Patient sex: F
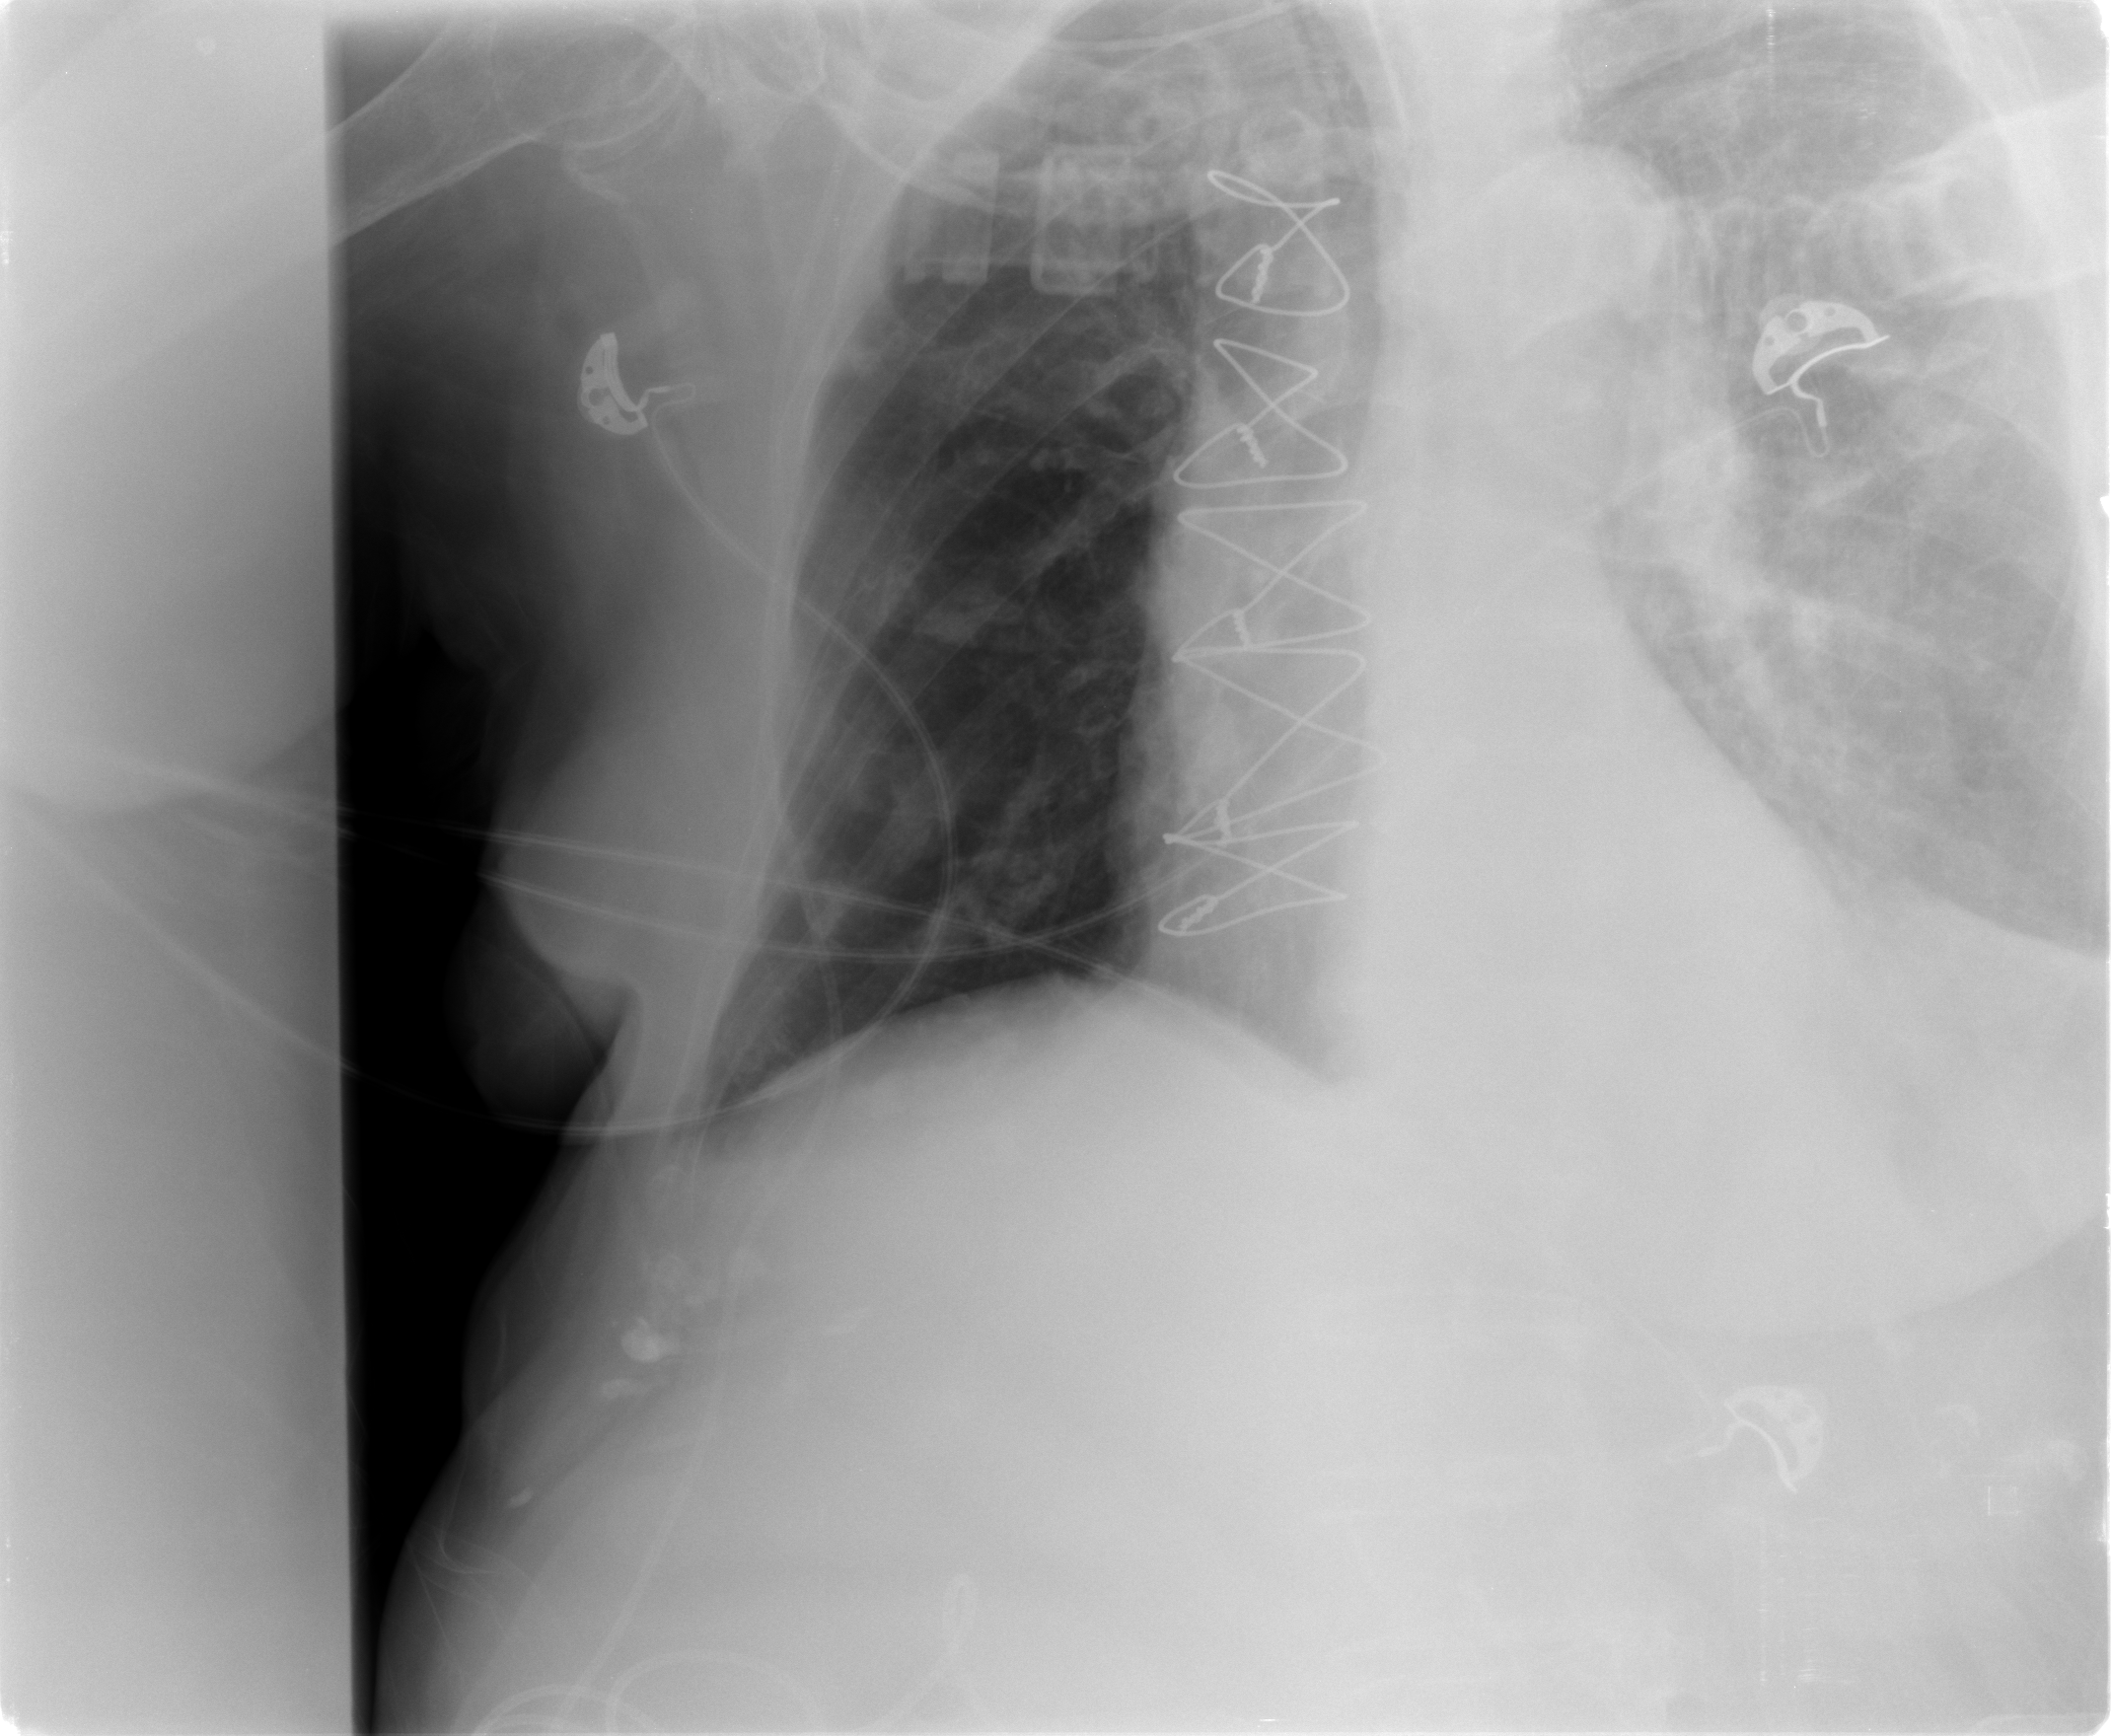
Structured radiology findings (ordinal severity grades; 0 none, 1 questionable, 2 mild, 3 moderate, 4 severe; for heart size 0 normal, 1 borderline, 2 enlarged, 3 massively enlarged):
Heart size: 0
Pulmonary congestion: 0
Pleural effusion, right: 0
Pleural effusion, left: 2
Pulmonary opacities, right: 0
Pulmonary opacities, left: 3
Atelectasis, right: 0
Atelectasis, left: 3